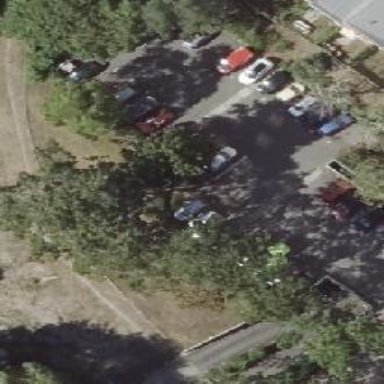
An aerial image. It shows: Parking area.